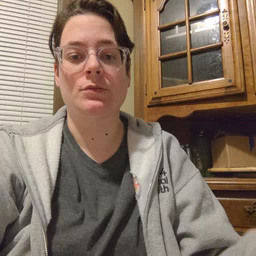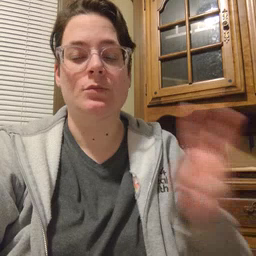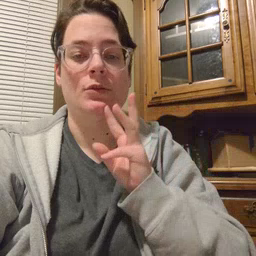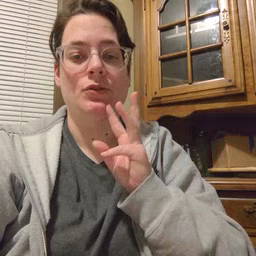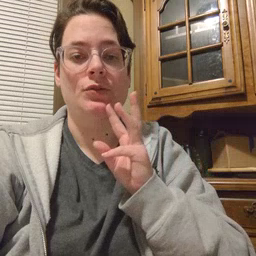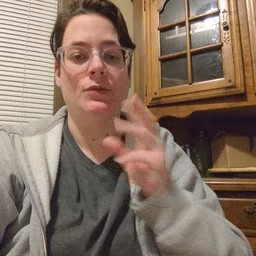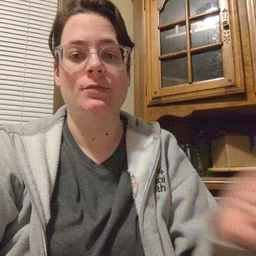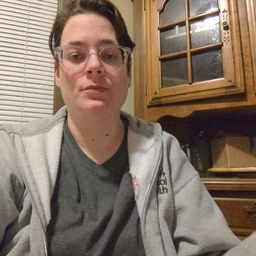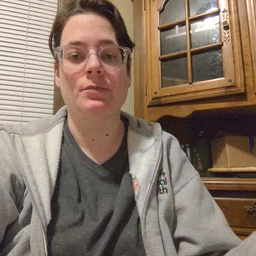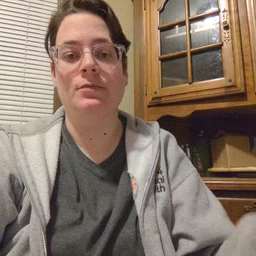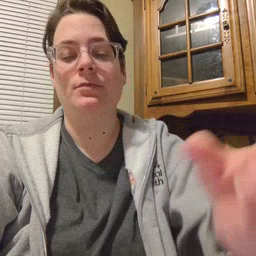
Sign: water